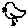
Label: bird